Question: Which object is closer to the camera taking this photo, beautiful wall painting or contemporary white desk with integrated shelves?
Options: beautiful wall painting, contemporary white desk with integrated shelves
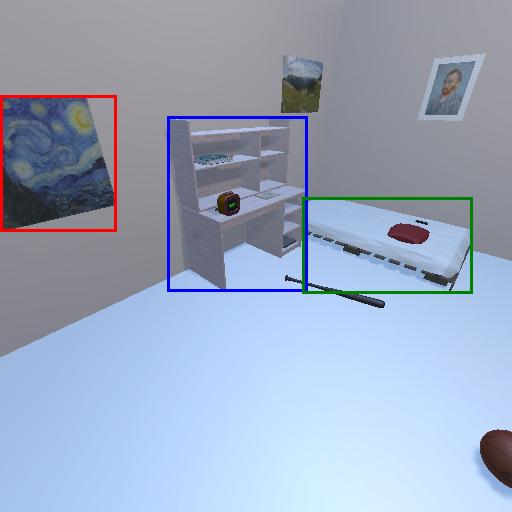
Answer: beautiful wall painting